Field crop: maize
Growth stage: 2
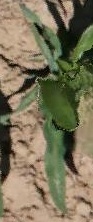
Species: maize